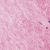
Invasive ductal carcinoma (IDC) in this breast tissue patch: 0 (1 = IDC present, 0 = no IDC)